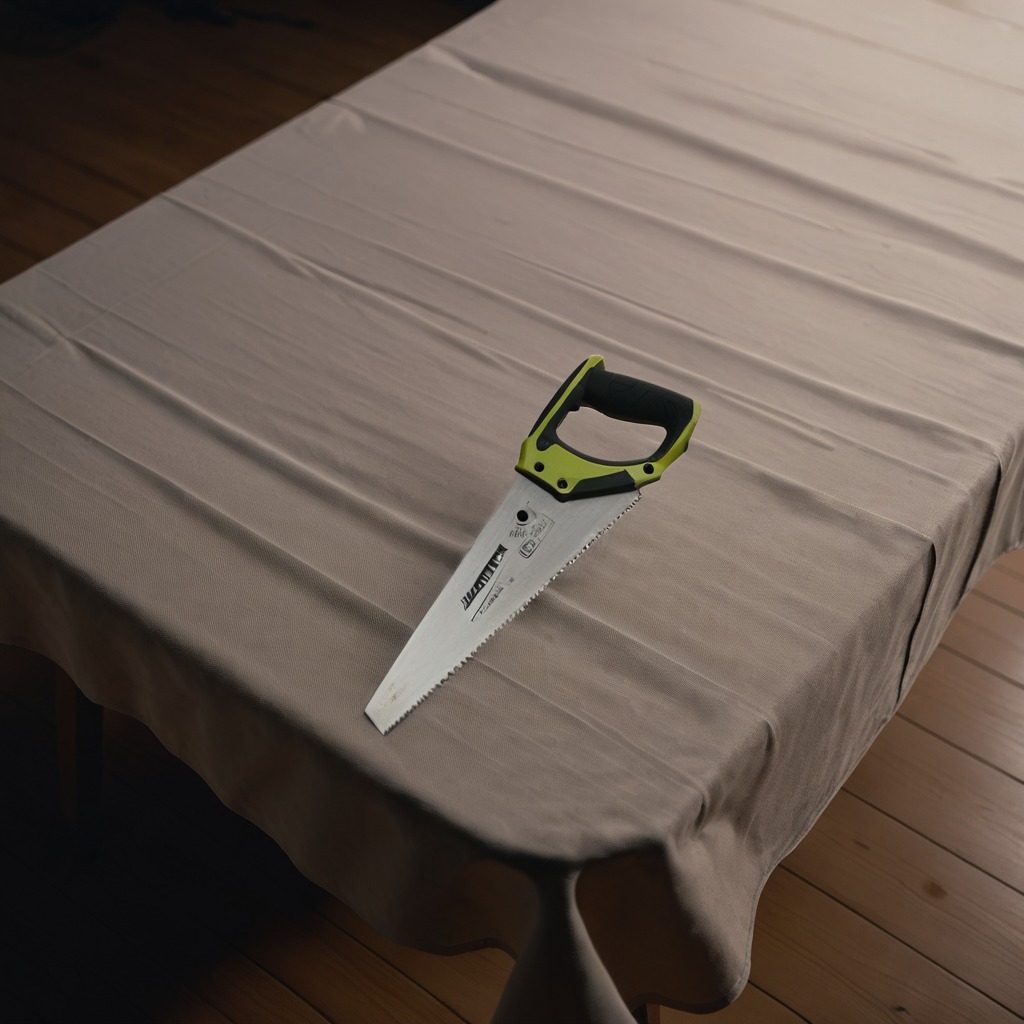
A metal saw lies on a wooden table inside a workshop at night.